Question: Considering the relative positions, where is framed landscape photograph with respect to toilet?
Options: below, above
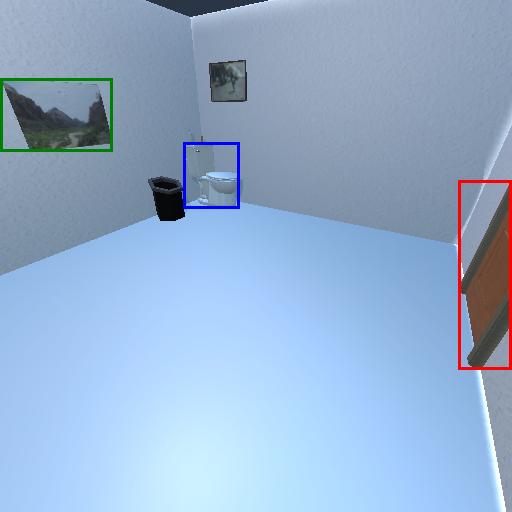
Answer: below